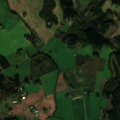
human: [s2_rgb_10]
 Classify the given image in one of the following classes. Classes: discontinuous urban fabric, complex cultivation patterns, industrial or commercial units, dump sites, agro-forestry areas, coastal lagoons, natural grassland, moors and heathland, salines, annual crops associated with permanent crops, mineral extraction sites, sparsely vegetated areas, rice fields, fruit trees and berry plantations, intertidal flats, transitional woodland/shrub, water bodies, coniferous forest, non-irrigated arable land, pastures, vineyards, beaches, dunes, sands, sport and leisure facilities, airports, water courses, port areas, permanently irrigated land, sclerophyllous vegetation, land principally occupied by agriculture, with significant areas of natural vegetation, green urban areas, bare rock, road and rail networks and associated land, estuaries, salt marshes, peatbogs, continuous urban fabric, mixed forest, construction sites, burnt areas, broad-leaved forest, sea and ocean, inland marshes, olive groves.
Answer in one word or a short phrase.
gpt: non-irrigated arable land, land principally occupied by agriculture, with significant areas of natural vegetation, coniferous forest, transitional woodland/shrub